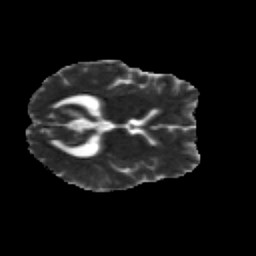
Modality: MD
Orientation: axial
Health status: healthy
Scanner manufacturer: siemens
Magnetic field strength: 3 T
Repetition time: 12 s
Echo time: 0.092 s